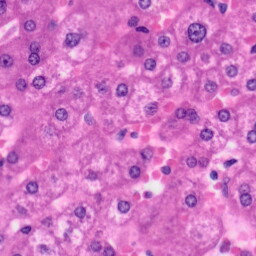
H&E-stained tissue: Liver